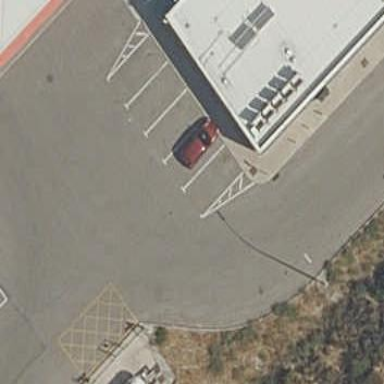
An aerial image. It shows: Asphalt street-side parking area.